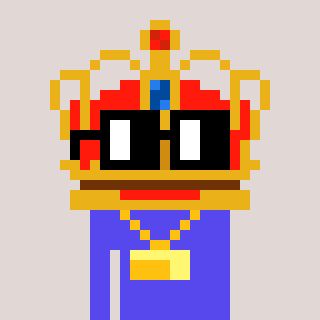
a pixel art character with square black glasses, a crown-shaped head and a computerblue-colored body on a warm background